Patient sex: M
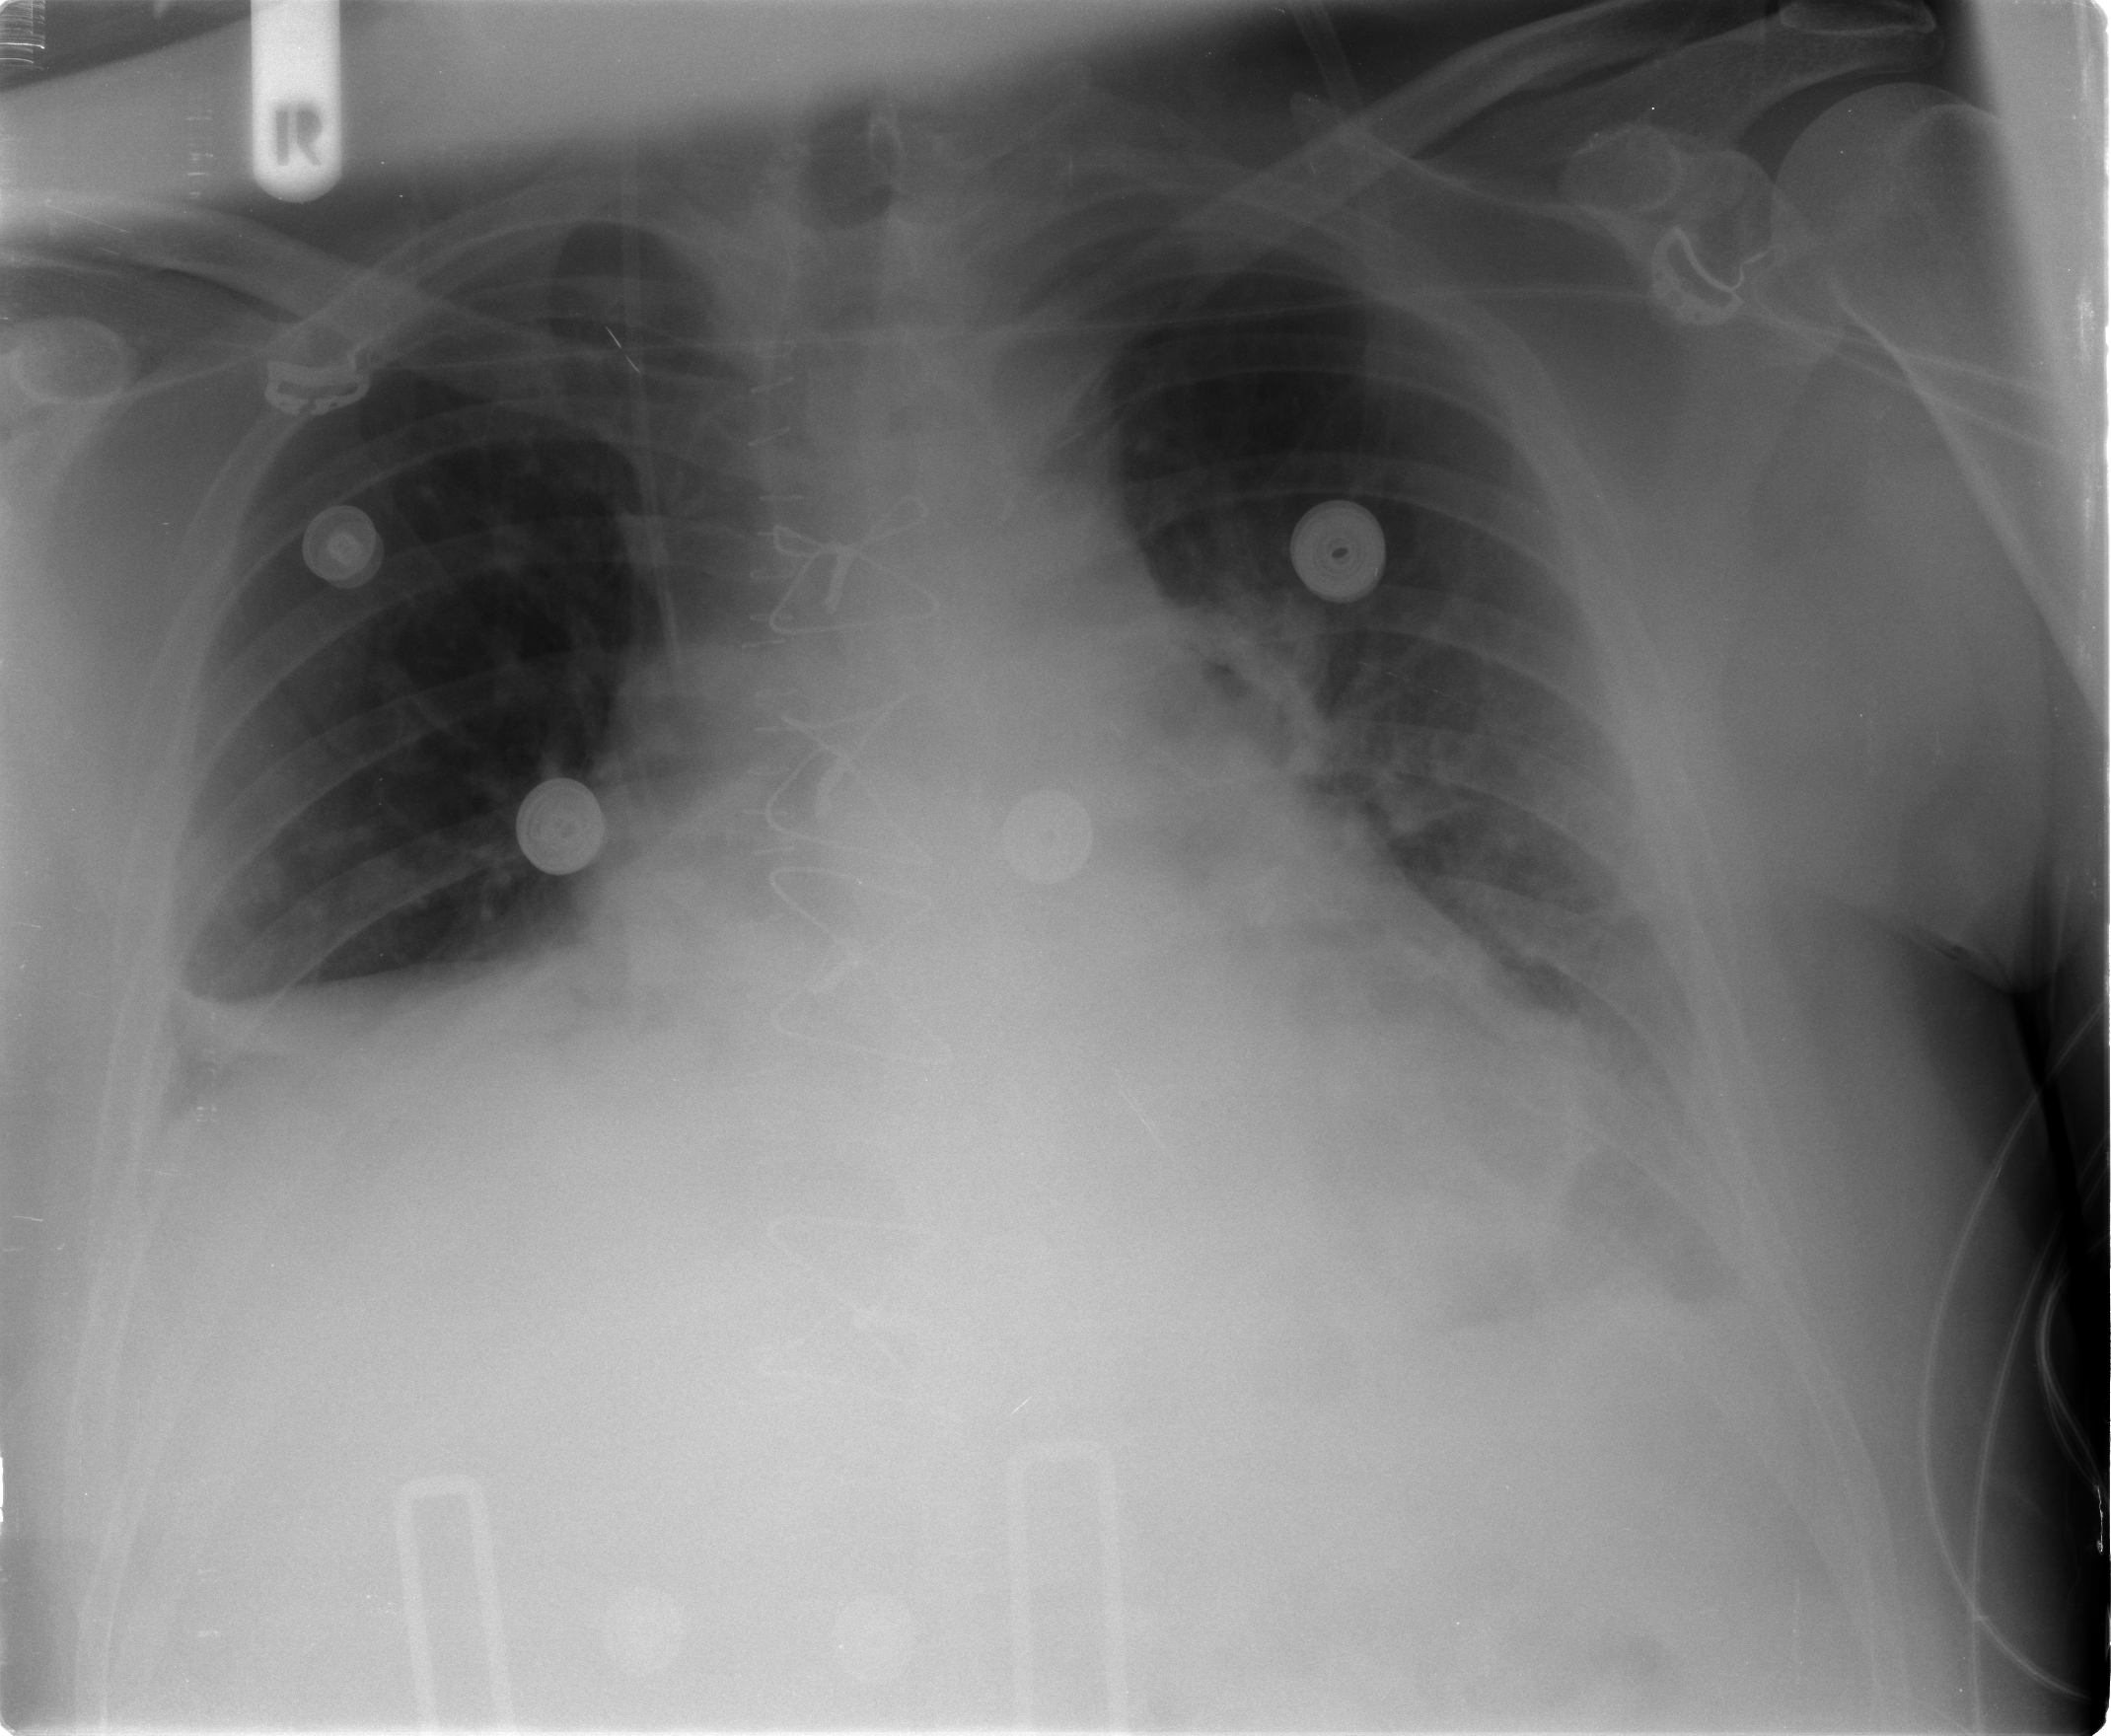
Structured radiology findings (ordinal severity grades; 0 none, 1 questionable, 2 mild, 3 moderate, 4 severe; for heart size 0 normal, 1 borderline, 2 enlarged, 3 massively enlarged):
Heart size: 2
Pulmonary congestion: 2
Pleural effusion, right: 2
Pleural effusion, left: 2
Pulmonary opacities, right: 0
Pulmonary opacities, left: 0
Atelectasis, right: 3
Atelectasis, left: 2